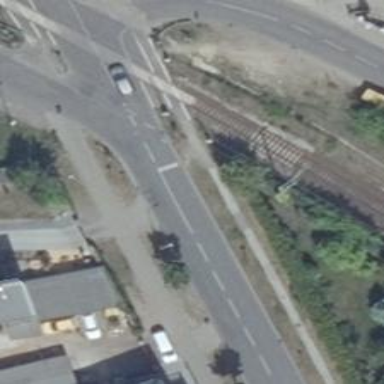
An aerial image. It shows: Railway signal.